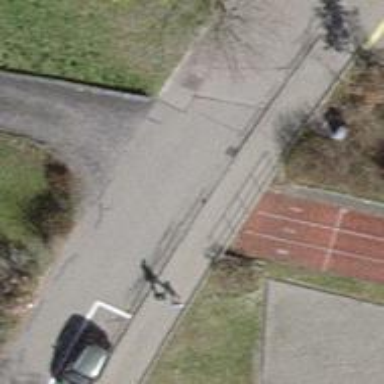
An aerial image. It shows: Driveway.